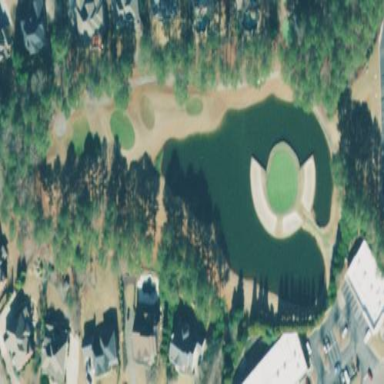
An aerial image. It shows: Golf course.